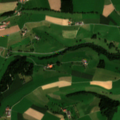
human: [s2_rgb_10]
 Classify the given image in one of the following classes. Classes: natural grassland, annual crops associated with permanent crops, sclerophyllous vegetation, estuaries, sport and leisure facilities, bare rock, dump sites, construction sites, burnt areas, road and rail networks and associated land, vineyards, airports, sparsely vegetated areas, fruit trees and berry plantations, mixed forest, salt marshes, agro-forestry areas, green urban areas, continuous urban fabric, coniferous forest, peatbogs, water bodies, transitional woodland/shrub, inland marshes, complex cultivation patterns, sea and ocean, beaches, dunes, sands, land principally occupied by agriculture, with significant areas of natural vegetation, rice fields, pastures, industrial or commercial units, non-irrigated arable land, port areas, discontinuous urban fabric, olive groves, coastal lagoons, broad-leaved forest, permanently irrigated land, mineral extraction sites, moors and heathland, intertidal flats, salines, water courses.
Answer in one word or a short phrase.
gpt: non-irrigated arable land, complex cultivation patterns